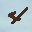
Label: 4